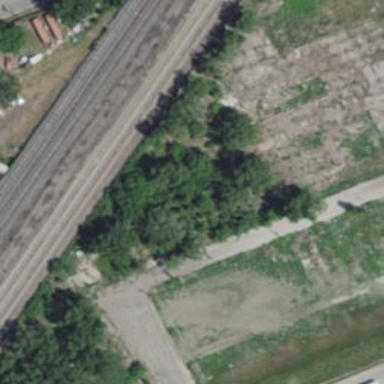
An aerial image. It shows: Brownfield site.